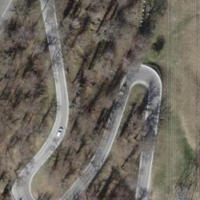
EUNIS habitat code: 41
Species observed at this site:
Achillea millefolium